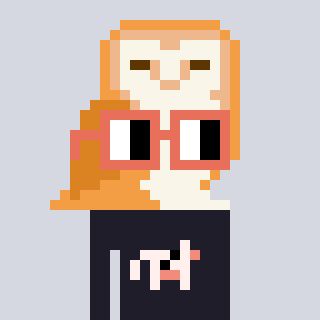
a pixel art character with square orange glasses, a owl-shaped head and a grayscale-colored body on a cool background